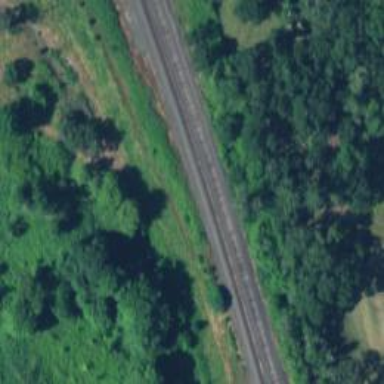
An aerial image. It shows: Railway siding with rails.